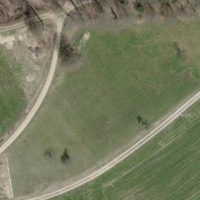
EUNIS habitat code: 52
Species observed at this site:
Corylus avellana
Fagus sylvatica